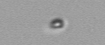
Label: nanoplankton_mix